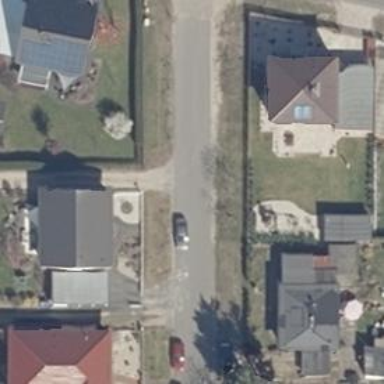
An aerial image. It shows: Smooth asphalt road in residential area.